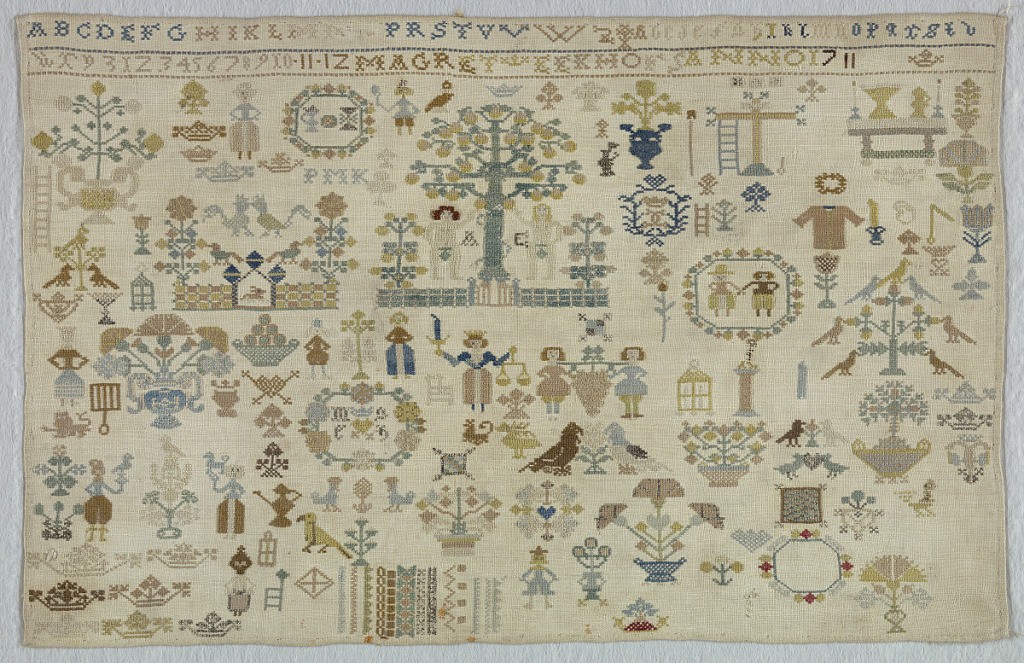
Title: Sampler
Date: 1711
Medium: silk embroidery on linen foundation Technique: embroidered on plain weave
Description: Signed and dated Magret Eekhors Anno 1711. Alphabets, numerals and detached motifs showing people, flowers, religious symbols, animals, birds, crowns, etc.